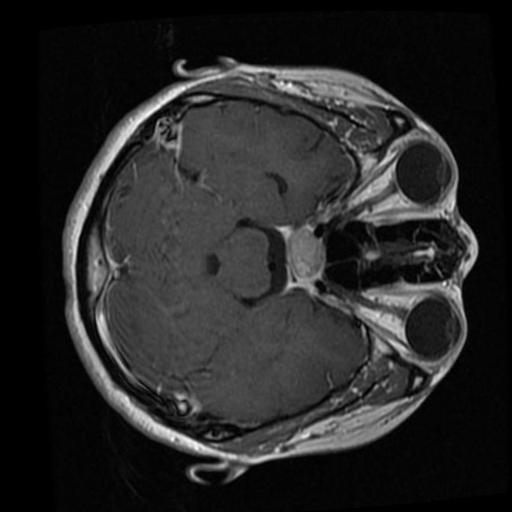
Label: brain_tumor